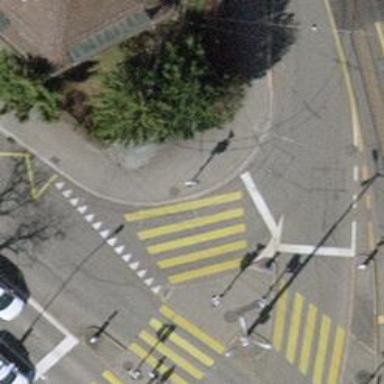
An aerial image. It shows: Road with traffic signals and zebra crossing marked by zebra lines.